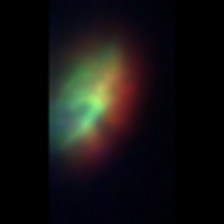
Taxon: Heterocapsa
Group: Dinoflagellates